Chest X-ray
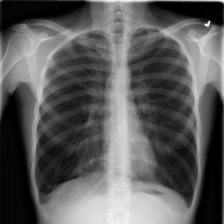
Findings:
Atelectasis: negative
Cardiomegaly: negative
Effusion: negative
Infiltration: negative
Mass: negative
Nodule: negative
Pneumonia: negative
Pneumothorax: negative
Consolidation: negative
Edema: negative
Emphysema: negative
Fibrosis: negative
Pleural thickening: negative
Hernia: negative